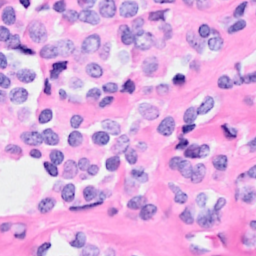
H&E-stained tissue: Breast